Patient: sex M, age 52
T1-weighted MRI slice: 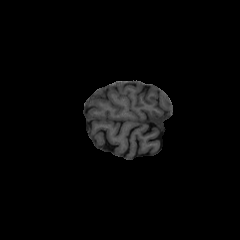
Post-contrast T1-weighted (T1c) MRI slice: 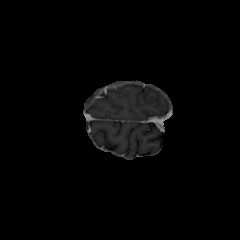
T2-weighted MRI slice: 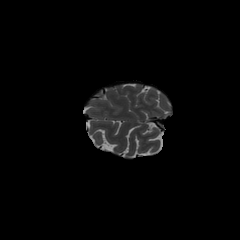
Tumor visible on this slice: no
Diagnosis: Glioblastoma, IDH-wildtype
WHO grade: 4